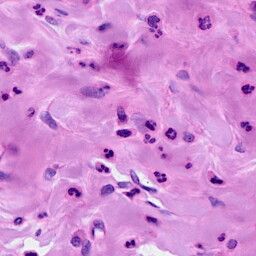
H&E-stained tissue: Breast